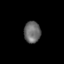
Tissue: skin
Cell type: Fibroblasts
Senescence score: 0.8371
Nuclear area (px): 350
Mean DAPI intensity: 107.026